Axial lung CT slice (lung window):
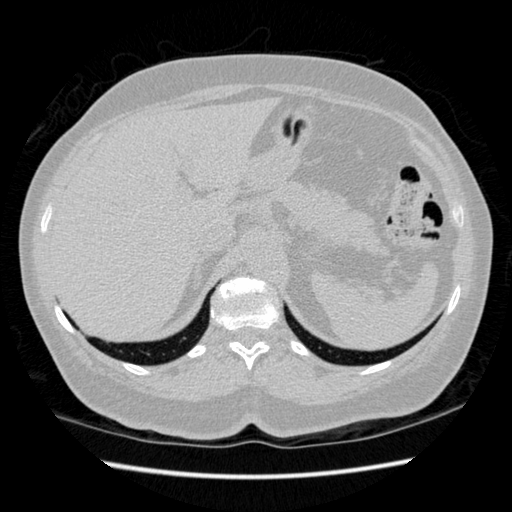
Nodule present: no